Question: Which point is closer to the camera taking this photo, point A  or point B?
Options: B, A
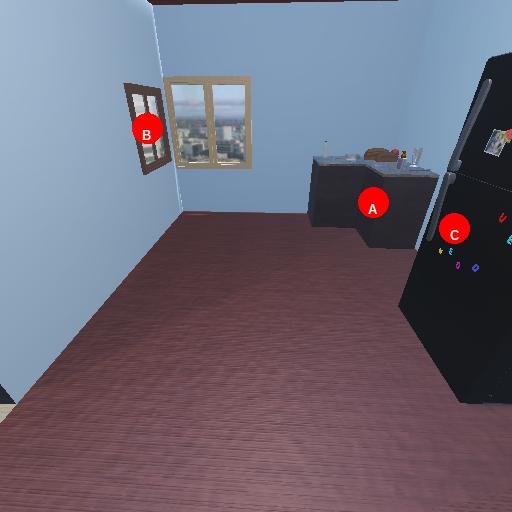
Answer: B